一年级 · 计数
看图选数。（）

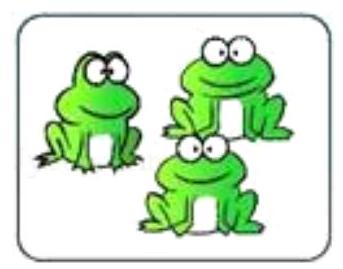
A. 1
B. 2
C. 3
D. 4
答案: C